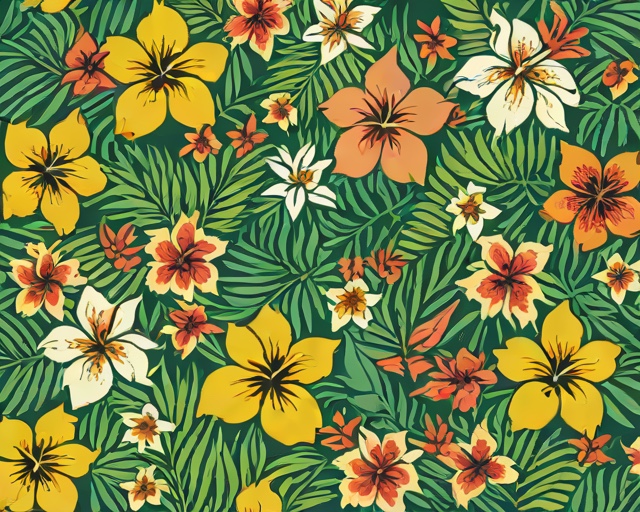
Category: Summer